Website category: book
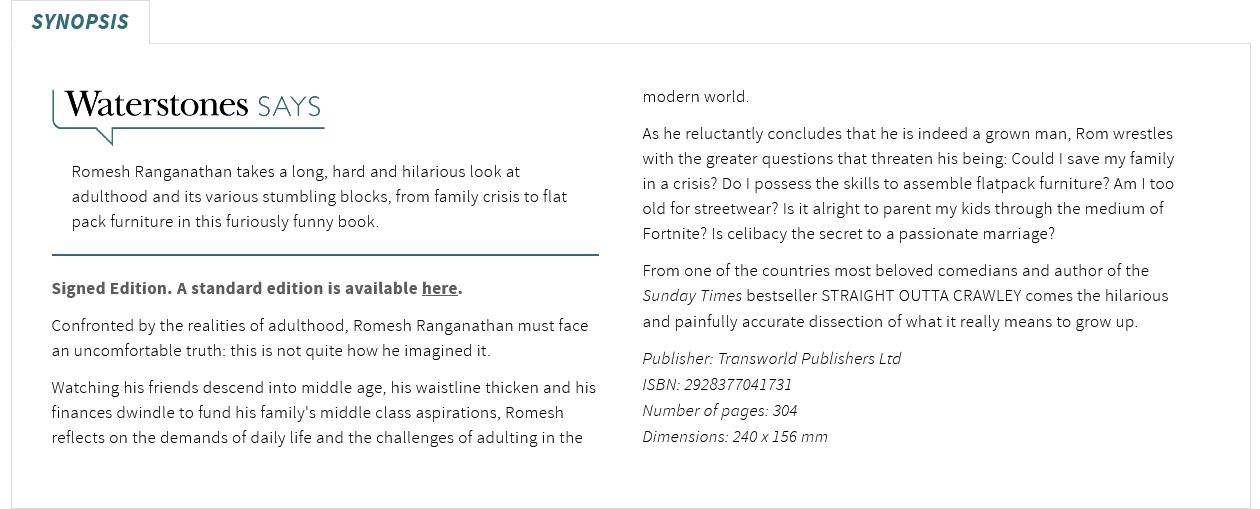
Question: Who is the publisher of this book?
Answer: Transworld Publishers Ltd

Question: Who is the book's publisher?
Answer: Transworld Publishers Ltd

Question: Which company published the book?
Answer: Transworld Publishers Ltd

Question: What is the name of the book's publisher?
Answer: Transworld Publishers Ltd

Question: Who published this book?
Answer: Transworld Publishers Ltd

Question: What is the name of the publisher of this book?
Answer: Transworld Publishers Ltd

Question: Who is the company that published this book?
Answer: Transworld Publishers Ltd

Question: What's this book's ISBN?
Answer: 2928377041731

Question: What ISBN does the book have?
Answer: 2928377041731

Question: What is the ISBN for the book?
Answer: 2928377041731

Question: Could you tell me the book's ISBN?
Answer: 2928377041731

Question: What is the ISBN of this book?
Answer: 2928377041731

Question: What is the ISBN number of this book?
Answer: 2928377041731

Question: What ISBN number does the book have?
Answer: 2928377041731

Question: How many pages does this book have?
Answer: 304

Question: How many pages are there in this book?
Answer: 304

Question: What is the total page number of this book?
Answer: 304

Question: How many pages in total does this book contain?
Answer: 304

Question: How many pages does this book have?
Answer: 304

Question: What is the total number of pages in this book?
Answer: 304

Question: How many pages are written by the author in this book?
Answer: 304

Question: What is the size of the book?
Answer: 240 x 156 mm

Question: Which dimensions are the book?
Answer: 240 x 156 mm

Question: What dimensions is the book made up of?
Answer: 240 x 156 mm

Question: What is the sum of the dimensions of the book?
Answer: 240 x 156 mm

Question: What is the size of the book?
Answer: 240 x 156 mm

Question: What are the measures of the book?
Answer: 240 x 156 mm

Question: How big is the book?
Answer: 240 x 156 mm